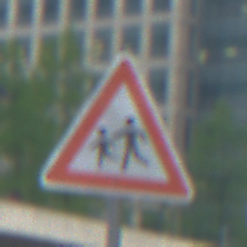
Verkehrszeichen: KinderRechts
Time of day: MorningAfternoon
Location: Outdoor (Urban)
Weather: PartlyCloudy
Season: NotSpecified
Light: Natural